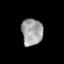
Tissue: prostate
Cell type: T cells
Senescence score: 0.2919
Nuclear area (px): 553
Mean DAPI intensity: 162.08